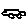
Label: car